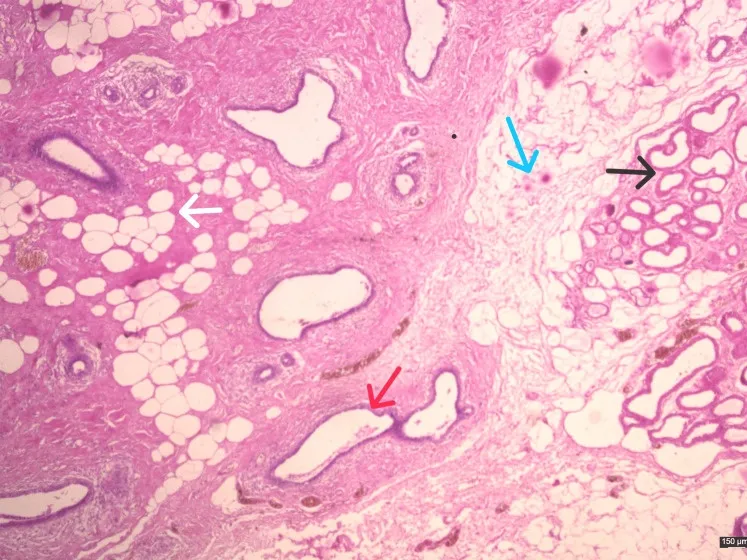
Photomicrograph depicting breast tissue. . Photomicrograph of the mass showing fibrofatty breast tissue with hyalinized stroma surrounding dilated and proliferated ducts (red arrow), fat cells (white arrow), intralobular ducts (black arrow), and adjacent clusters of apocrine glands (blue arrow) seen in the dermis of the axillary skin. (H&E stain, 20X magnification. ).
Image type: pathology (h&e)